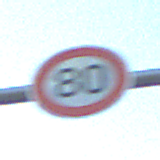
Verkehrszeichen: Geschwindigkeit80
Umgebung: Outdoor, Nature
Tageszeit: SunriseSunset
Wetter: Clear
Licht: Natural
Jahreszeit: Winter
Kontrast: LowContrast